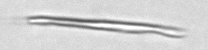
Label: fiber